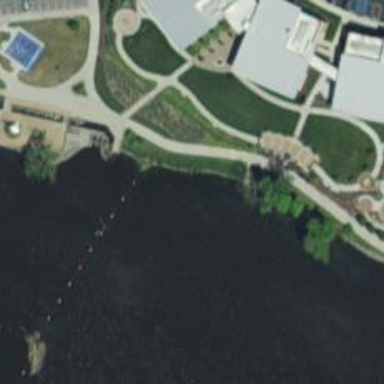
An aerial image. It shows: Portage waterway.